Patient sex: M
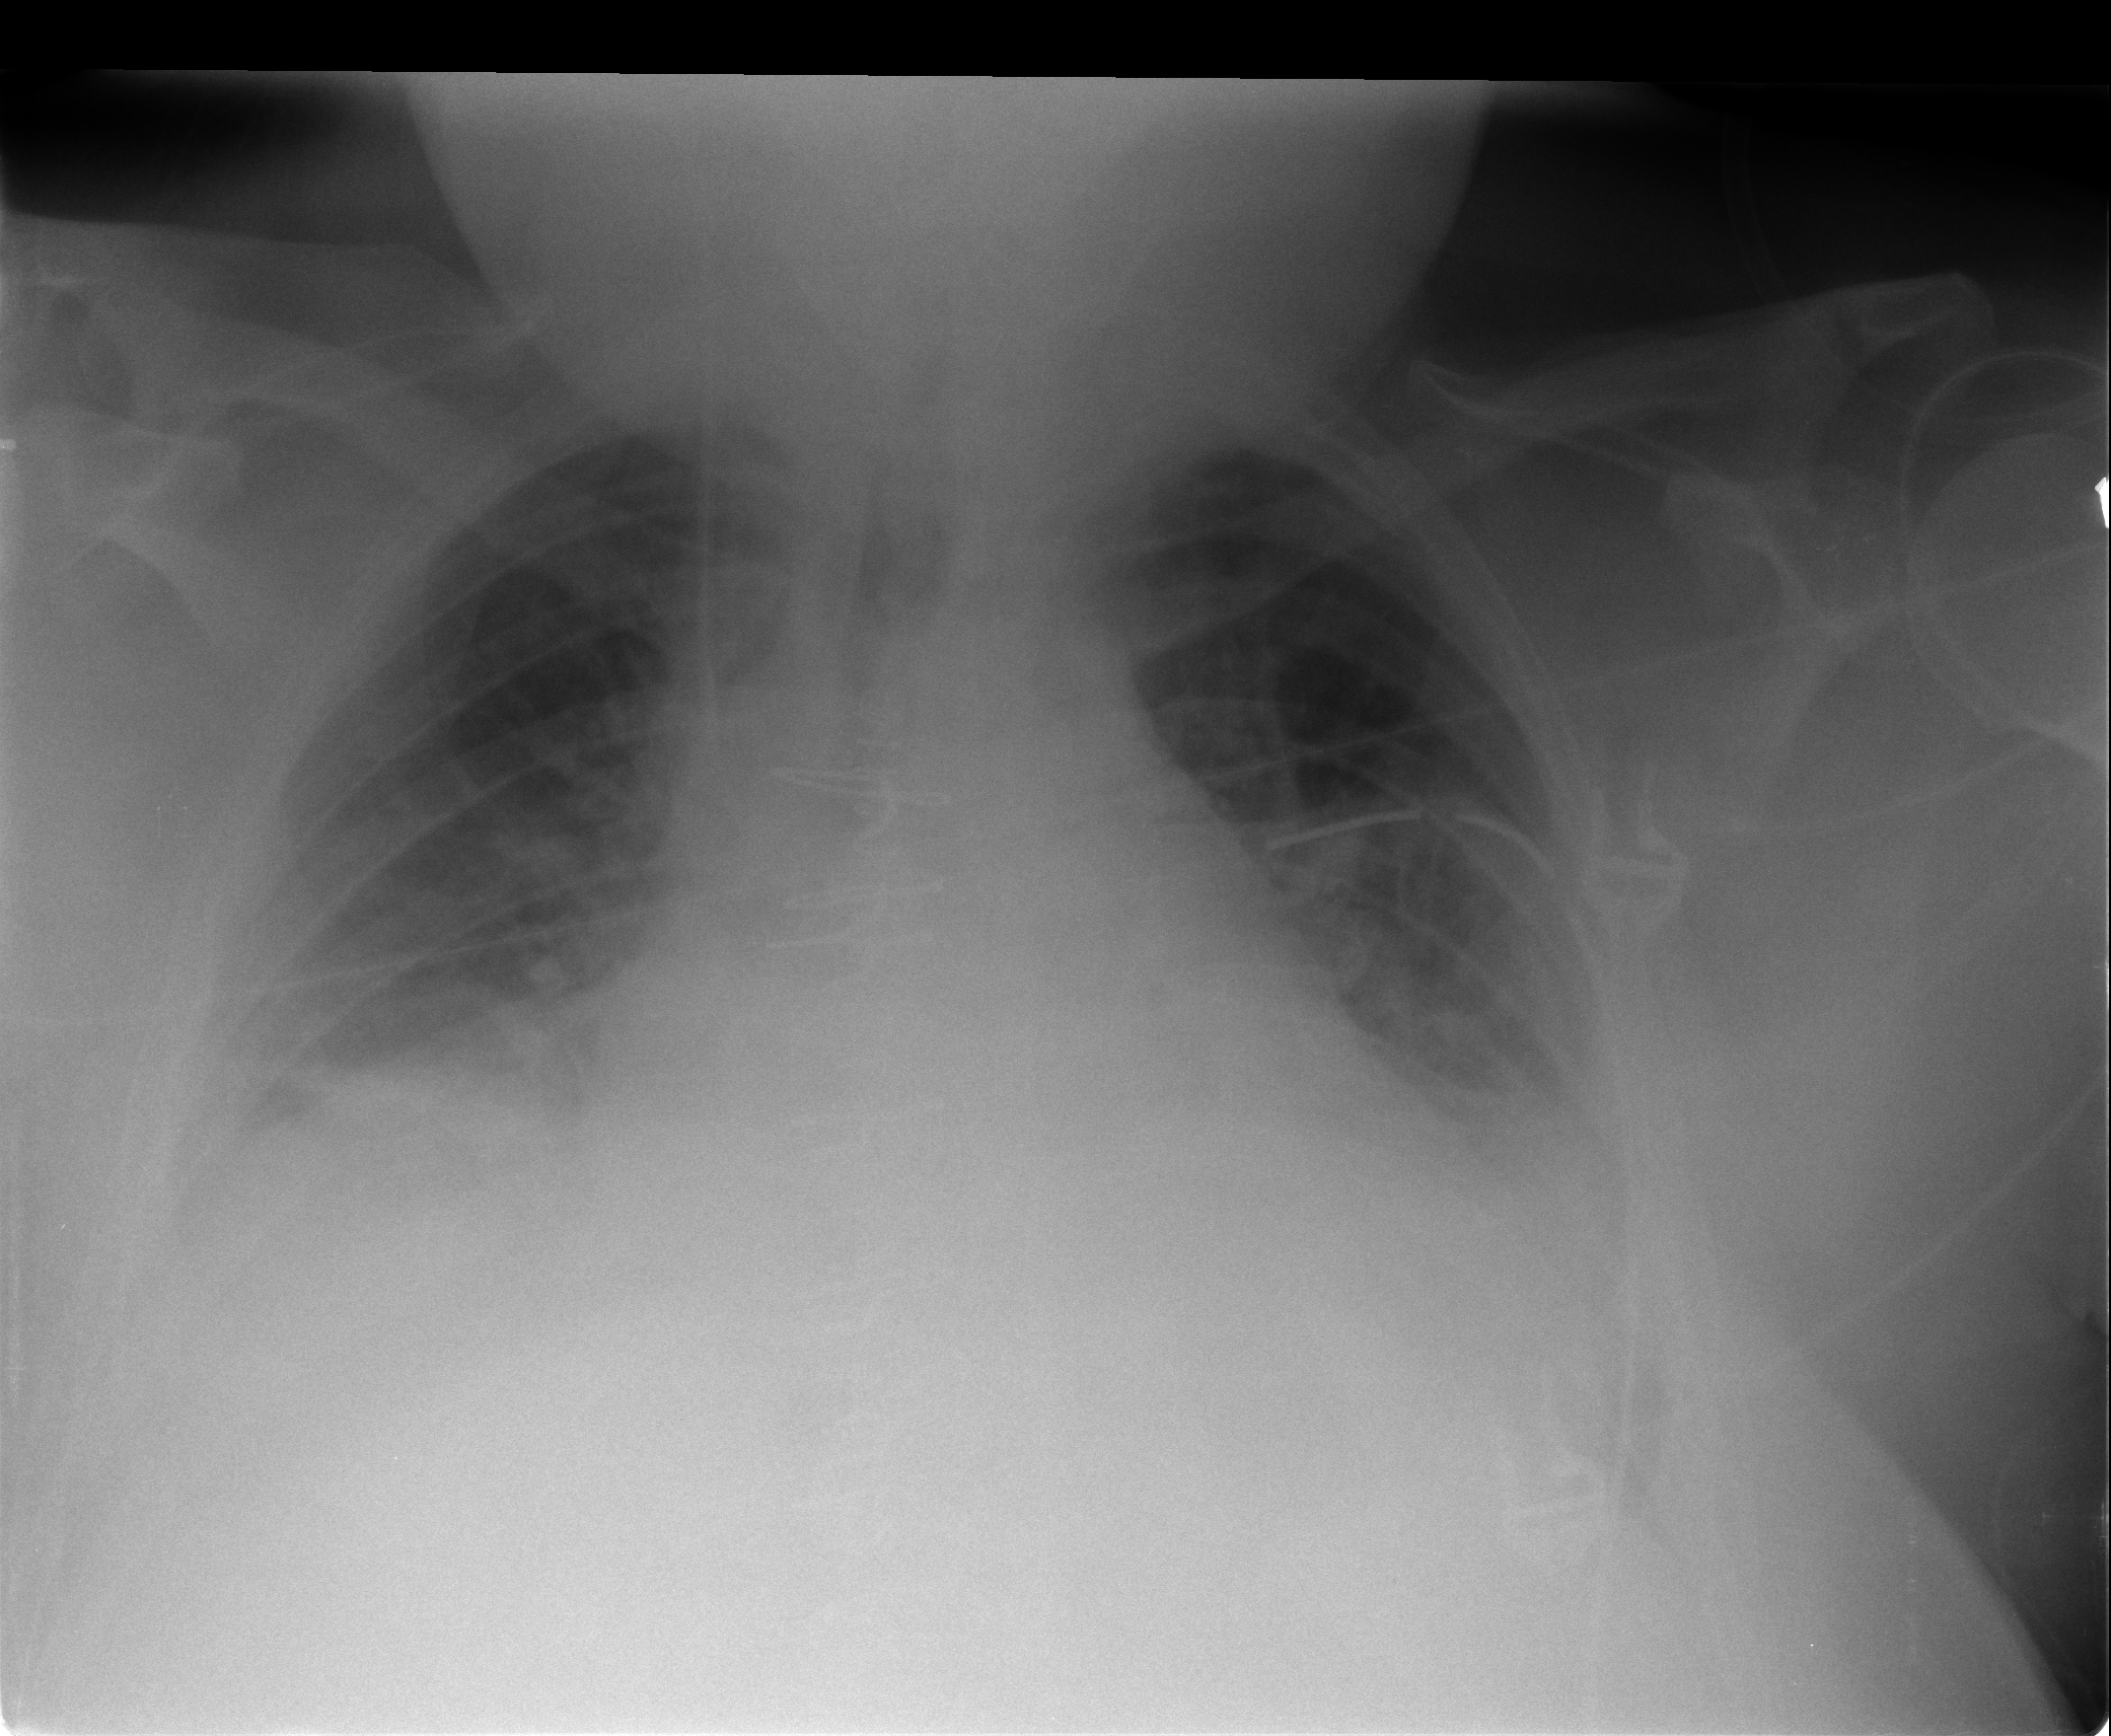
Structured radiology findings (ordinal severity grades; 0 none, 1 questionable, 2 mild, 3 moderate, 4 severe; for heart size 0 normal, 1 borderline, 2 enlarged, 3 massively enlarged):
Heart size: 2
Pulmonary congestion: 2
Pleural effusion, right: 2
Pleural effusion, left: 2
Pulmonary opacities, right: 1
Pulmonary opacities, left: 1
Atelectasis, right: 3
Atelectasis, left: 3